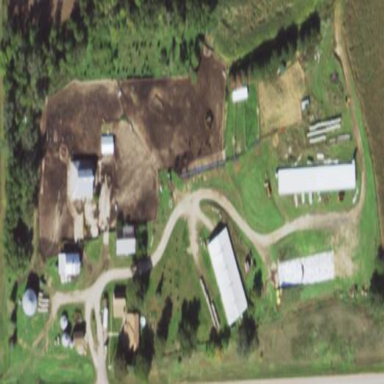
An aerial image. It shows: Farmyard area.